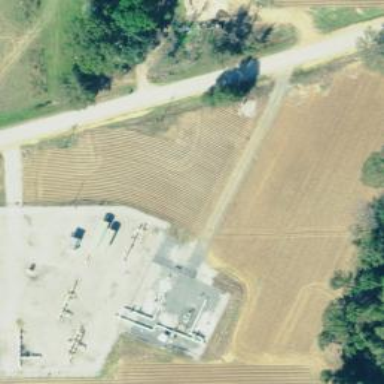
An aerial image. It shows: Fence surrounding measurement substation.